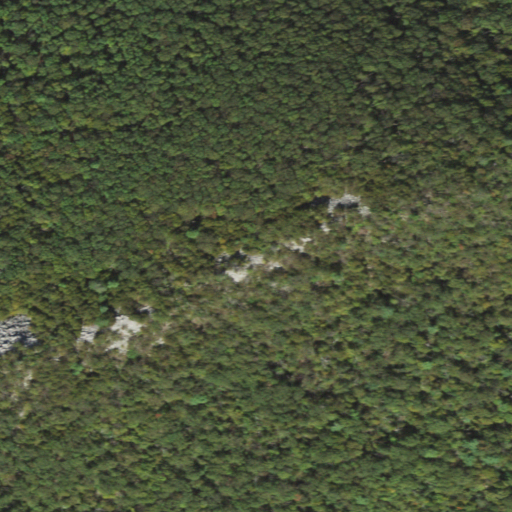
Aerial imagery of mountain in Pennsylvania named Hawk Mountain containing only deciduous forest